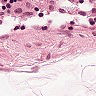
Metastatic tissue present: no